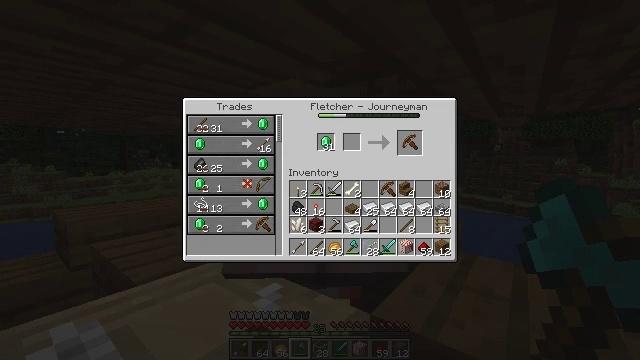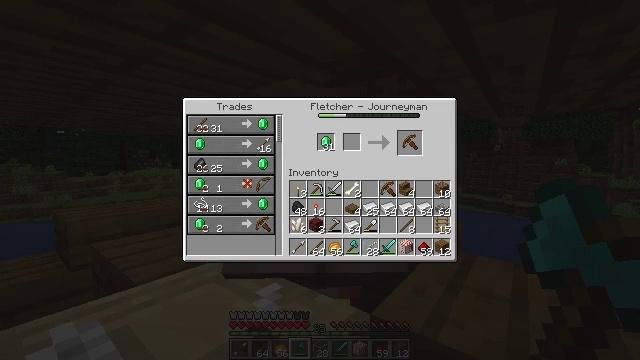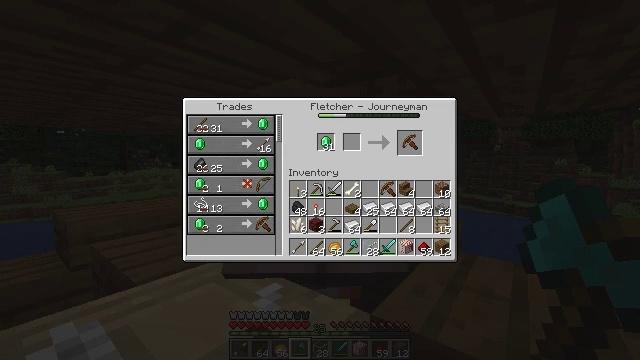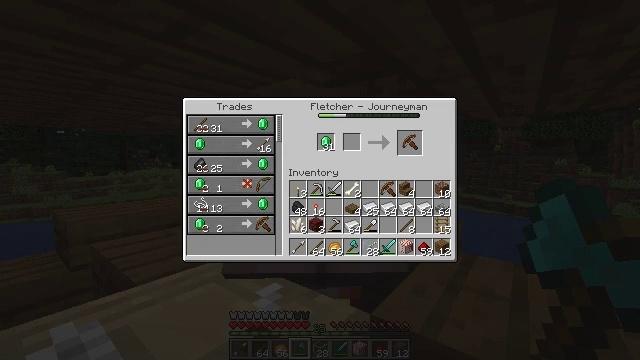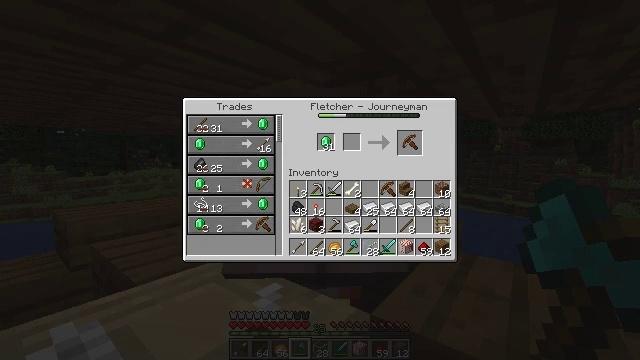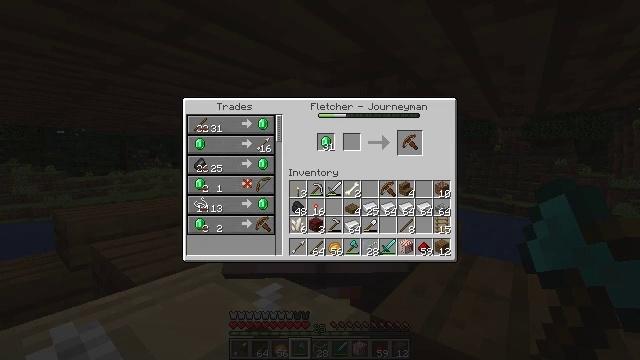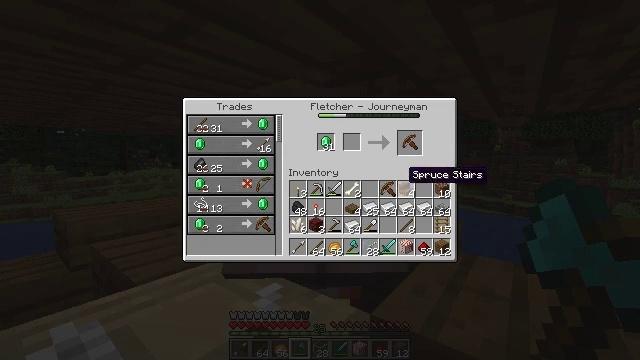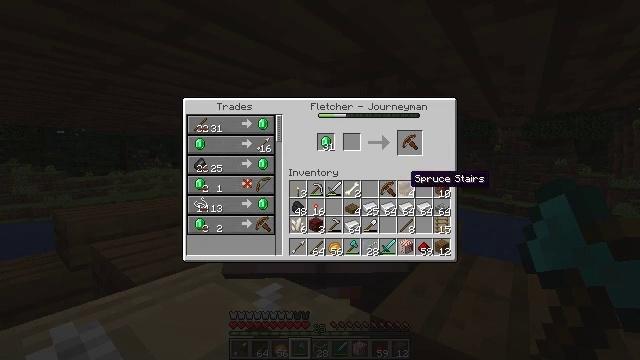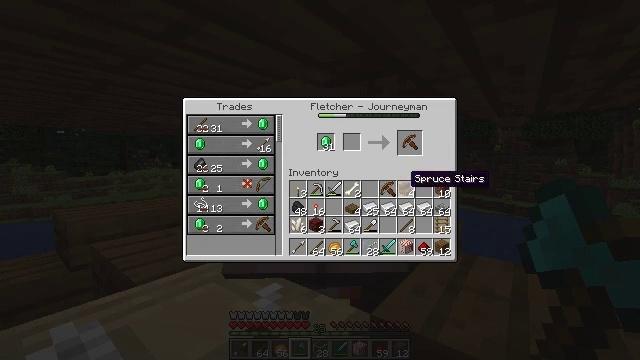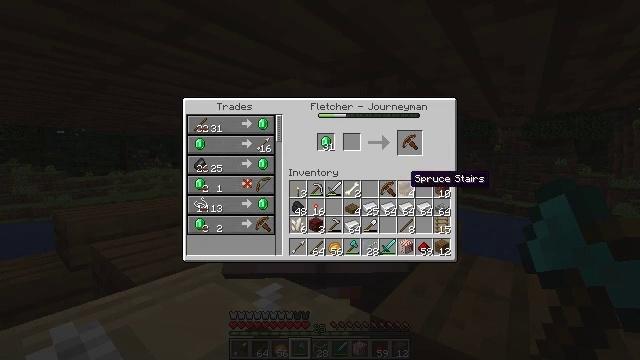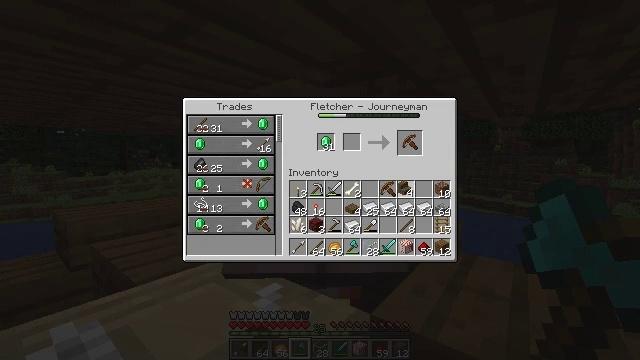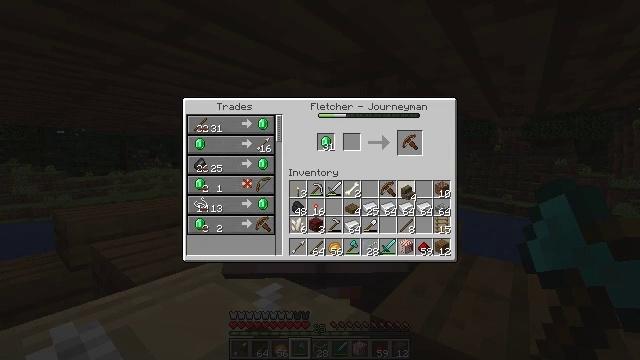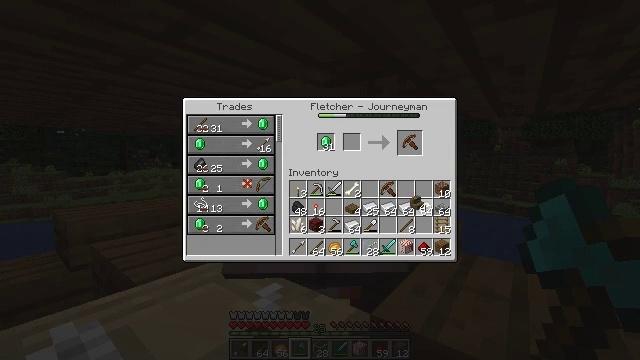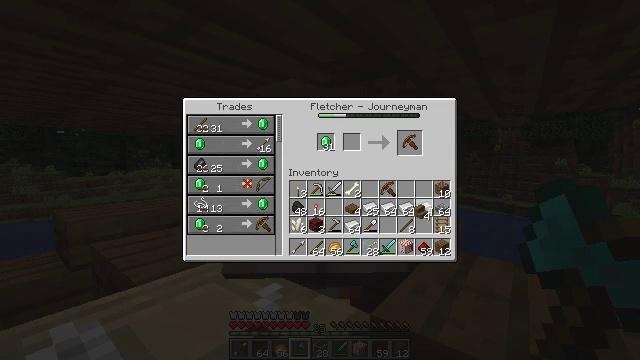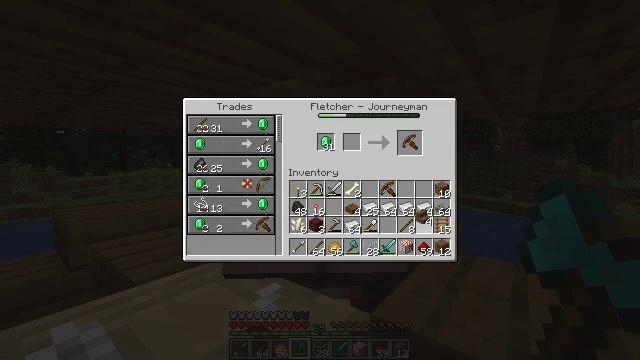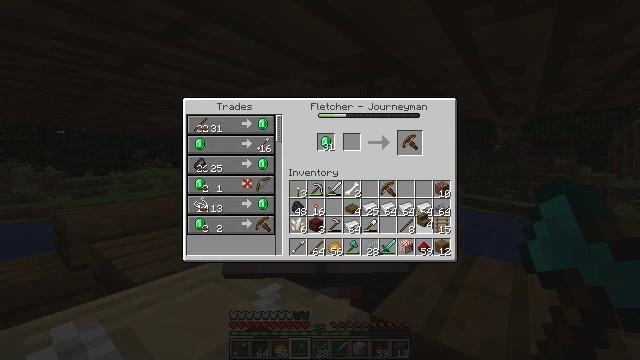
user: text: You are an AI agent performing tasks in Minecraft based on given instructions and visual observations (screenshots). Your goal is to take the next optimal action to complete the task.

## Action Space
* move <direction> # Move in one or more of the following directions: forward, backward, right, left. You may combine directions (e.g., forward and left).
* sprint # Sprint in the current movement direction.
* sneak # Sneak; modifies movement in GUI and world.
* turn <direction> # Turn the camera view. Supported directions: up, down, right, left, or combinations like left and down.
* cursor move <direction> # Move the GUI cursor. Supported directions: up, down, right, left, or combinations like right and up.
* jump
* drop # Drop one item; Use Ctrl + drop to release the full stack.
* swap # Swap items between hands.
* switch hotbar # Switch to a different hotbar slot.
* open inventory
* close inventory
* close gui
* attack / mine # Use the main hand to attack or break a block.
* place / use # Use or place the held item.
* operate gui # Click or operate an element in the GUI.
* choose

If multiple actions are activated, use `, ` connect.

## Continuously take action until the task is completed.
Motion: motion action
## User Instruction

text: Open the crafting grid and craft a crossbow.
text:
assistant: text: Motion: cursor move up
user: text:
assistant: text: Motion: no_op
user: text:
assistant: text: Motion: no_op
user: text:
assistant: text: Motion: no_op
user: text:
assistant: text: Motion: cursor move down
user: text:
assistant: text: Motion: cursor move down
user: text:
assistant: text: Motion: no_op
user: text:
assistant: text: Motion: no_op
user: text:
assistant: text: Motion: no_op
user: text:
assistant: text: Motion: operate gui
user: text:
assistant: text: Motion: operate gui
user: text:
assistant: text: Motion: cursor move right and down
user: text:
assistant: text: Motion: cursor move down
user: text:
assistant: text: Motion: no_op
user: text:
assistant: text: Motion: no_op
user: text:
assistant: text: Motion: no_op
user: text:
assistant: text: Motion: no_op
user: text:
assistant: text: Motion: operate gui
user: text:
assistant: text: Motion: operate gui
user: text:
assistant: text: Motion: operate gui
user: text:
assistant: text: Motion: no_op
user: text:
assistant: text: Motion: cursor move up
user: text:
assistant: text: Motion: cursor move up
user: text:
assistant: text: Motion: cursor move up
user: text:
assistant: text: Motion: cursor move up
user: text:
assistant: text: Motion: no_op
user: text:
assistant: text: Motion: no_op
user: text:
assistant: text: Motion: no_op
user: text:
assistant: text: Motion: no_op
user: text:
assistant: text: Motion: no_op